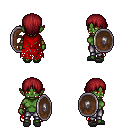
a pixel art fantasy rpg character, female body template, orc, green skin, red tattered cape, metal pants, brunette plain hairstyle, cloth bracers, gray slippers, shield, four views (front, back, left, right), 2x2 character sprite sheet, small pixel art, hard edges, no anti-aliasing